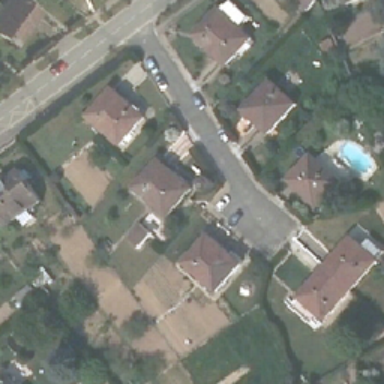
There were a lot of cars parked on the road next to the middle-class house .